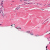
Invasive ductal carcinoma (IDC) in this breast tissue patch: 0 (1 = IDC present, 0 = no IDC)